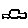
Label: car